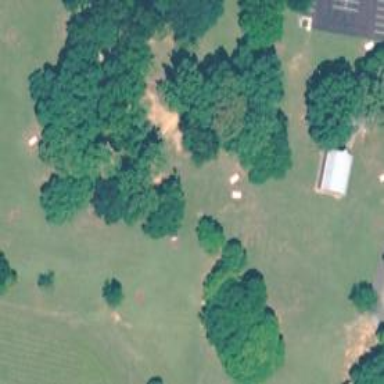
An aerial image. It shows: Disc golf tee area.